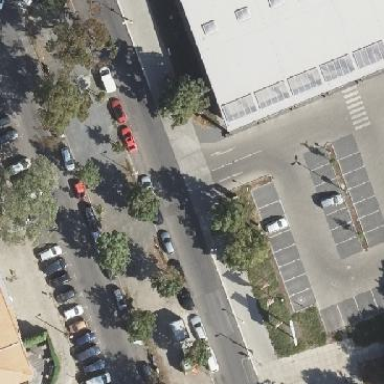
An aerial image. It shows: Pedestrian road with sett surface.